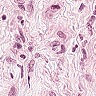
Metastatic tissue present: yes